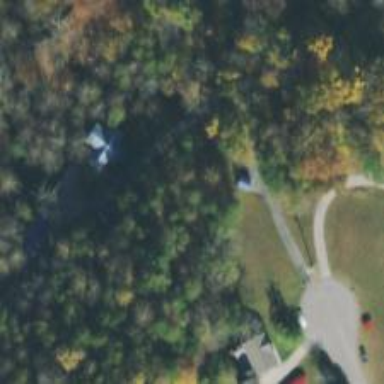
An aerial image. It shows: Driveway.